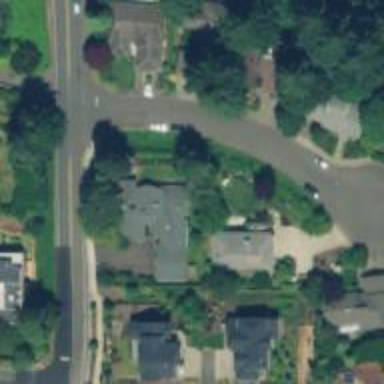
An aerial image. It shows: Residential road with sidewalk on the left.